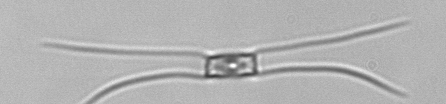
Label: Chaetoceros_similis